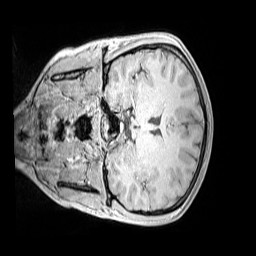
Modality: MP2RAGE
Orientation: coronal
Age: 14
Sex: female
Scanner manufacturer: siemens
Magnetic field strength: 3 T
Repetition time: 4 s
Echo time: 0.00299 s